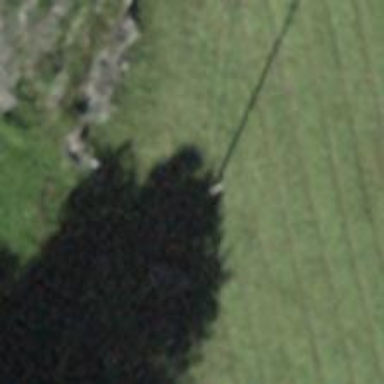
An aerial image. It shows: Power pole.